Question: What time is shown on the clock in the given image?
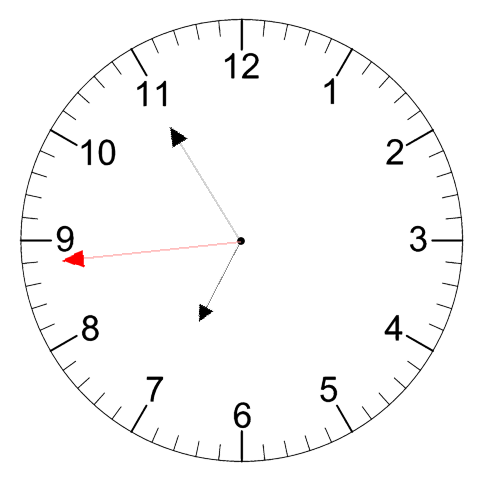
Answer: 06:54:44